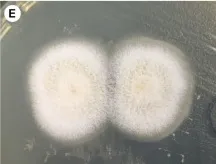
Penicillium digitatum was cultured for fungi in Sabouraud agar medium in a BALF sample at 28 C. (E) After 5 days of culture, the initial growth of Penicillium was observed, with white colonies exhibiting a velvety texture.
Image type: radiology (ct)